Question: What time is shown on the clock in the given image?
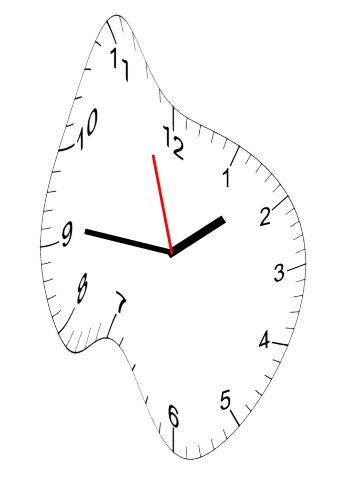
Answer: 01:45:57